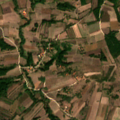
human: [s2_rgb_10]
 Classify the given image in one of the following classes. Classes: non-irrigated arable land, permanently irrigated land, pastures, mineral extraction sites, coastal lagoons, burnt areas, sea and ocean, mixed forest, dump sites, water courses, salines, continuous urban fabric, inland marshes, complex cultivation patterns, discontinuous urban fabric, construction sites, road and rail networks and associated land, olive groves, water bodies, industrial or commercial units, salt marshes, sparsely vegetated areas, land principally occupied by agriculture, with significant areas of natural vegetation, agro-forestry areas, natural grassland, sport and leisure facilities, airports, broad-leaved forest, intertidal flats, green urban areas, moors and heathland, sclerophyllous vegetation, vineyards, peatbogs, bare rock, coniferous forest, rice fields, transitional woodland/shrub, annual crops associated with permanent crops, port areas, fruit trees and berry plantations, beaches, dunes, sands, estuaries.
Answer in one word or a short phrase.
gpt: complex cultivation patterns, land principally occupied by agriculture, with significant areas of natural vegetation, broad-leaved forest